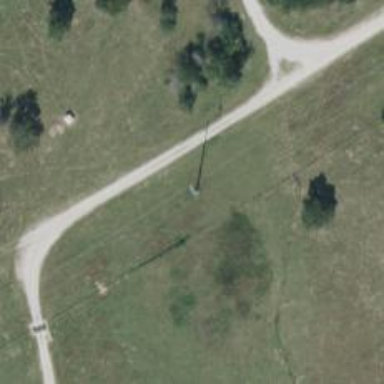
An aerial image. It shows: Power pole.